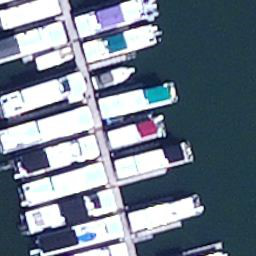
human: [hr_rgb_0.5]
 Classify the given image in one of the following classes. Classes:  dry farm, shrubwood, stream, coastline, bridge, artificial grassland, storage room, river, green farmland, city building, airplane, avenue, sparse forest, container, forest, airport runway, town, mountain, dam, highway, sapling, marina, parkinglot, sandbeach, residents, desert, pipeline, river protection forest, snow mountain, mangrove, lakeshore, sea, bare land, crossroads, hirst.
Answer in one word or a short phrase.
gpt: marina